Question: I am creating LINKbuttons Dynamically:
Lnk1
Lnk2
..
I want to Dynamically but a text(Or any HTML Element) between them for example:
'''
Lnk1
Seperator
Lnk2
Sepeperator
'''
Here is my code:
'''
for (int i=0;i<10;i++)
{
form1.Controls.Add(lnks[i]);
Response.Write("Seperator<br>");
}
'''
But in output I get the following picture:

Please let me know how to add one text exactly after one linkButton.
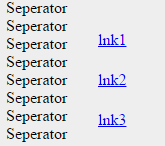
Answer: Take a look at this approach. You're on the right track, but you need to think of the form itself. The form has a collection property called Controls. If you instantiate controls in your for loop, you can effectively add each control sequentially. First, create your LinkButton instance and assign it's properties. Then, create whatever sort of separator control you would like to use. I used an HtmlGenericControl in this example which allows us to assign a text property (of Separator). Notice I started my loop at 1 instead of zero to match your example ... hopefully this helps.
'''
using System;
using System.Collections.Generic;
using System.Linq;
using System.Web;
using System.Web.UI;
using System.Web.UI.HtmlControls;
using System.Web.UI.WebControls;
public partial class _Default : System.Web.UI.Page
{
protected void Page_Load(object sender, EventArgs e)
{
for (int i = 1; i < 11; i++)
{
LinkButton linkButton = new LinkButton();
linkButton.Text = "Lnk" + i;
linkButton.Click += linkButton_Click;
form1.Controls.Add(linkButton);
HtmlGenericControl p = new HtmlGenericControl("p");
p.InnerText = "Separator";
form1.Controls.Add(p);
}
}
void linkButton_Click(object sender, EventArgs e)
{
Response.Redirect("http://www.stackoverflow.com");
}
}
'''